Question: I'm trying to plot a function that gives the arctan of the angle of several scatterplots (it's a physics experiment):

Here is my code:
'''
import numpy as np
import matplotlib.pyplot as plt
filename='rawPhaseDataf2f_17h_15m.dat'
datatype=np.dtype( [('Shotnumber',np.dtype('>f8')),('A1',np.dtype('>f8')), ('A2',np.dtype('>f8')), ('f2f',np.dtype('>f8')), ('intensity',np.dtype('>f8'))])
data=np.fromfile(filename,dtype=datatype)
#time=data['Shotnumber']/9900 # reprate is 9900 Hz -> time in seconds
A1=data['A1']
A2=data['A2']
#np.sort()
i=range(1,209773)
def x(i) :
return arctan((A1.item(i)/A2.item(i))*(i/209772))
def y(i) :
return i*2*pi/209772
plot(x,y)
plt.figure('Scatterplot')
plt.plot(A1,A2,',') #Scatterplot
plt.xlabel('A1')
plt.ylabel('A2')
plt.figure('2D Histogram')
plt.hist2d(A1,A2,100) # 2D Histogram
plt.xlabel('A1')
plt.ylabel('A2')
plt.show()
'''
My error is:
'''
Traceback (most recent call last):
File "<stdin>", line 1, in <module>
File "/usr/lib/python2.7/dist-packages/spyderlib/widgets/externalshell /sitecustomize.py", line 540, in runfile
execfile(filename, namespace)
File "/home/nelly/Bureau/ Telechargements/Kr4 Experiment/read_rawPhaseData.py", line 21, in <module>
plot(x,y)
File "/usr/lib/pymodules/python2.7/matplotlib/pyplot.py", line 2987, in plot
ret = ax.plot(*args, **kwargs)
File "/usr/lib/pymodules/python2.7/matplotlib/axes.py", line 4138, in plot
self.add_line(line)
File "/usr/lib/pymodules/python2.7/matplotlib/axes.py", line 1497, in add_line
self._update_line_limits(line)
File "/usr/lib/pymodules/python2.7/matplotlib/axes.py", line 1508, in _update_line_limits
path = line.get_path()
File "/usr/lib/pymodules/python2.7/matplotlib/lines.py", line 743, in get_path
self.recache()
File "/usr/lib/pymodules/python2.7/matplotlib/lines.py", line 420, in recache
x = np.asarray(xconv, np.float_)
File "/usr/lib/python2.7/dist-packages/numpy/core/numeric.py", line 460, in asarray
return array(a, dtype, copy=False, order=order)
TypeError: float() argument must be a string or a number
'''
I know that the problem is from the 'plot(x,y)'. I think that my error comes from the definition of 'x' and 'y'. 'A1' and 'A2' are matrix, 'N' the number of points and 'Ak' is the index of the matrix. I want to have 'arctan(A1k/A2k)*(k/N)'.
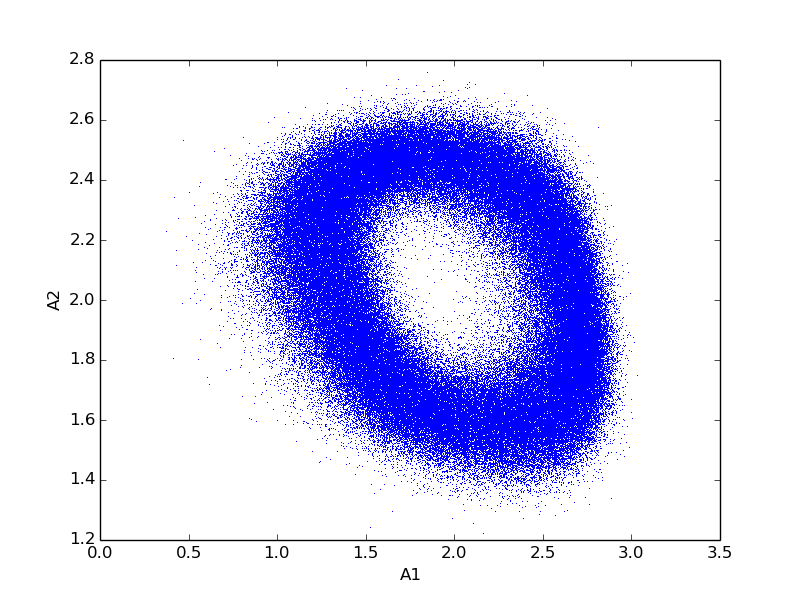
Answer: There are lots of problems with your code, and your understanding of python and array operations. I'm just going to handle the first part of the code (and the error you get), and hopefully you can continue to fix it from there.
This should fix the error you're getting and generate a plot:
'''
# size = 209772
size = A1.size # I'm assuming that the size of the array is 209772
z = np.arange(1, size+1)/(size+1) # construct an array from [1/209773, 1.0]
# Calculate the x and y arrays
x = np.arctan((A1/A2)*z)
y = z*2*pi
# Plot x and y
plt.plot(x, y)
'''
---
There are lots of issues with this chunk of code:
'''
i=range(1,209773)
def x(i) :
return arctan((A1.item(i)/A2.item(i))*(i/209772))
def y(i) :
return i*2*pi/209772
plot(x, y)
'''
1. You're defining two functions called x and y, and then you are passing those functions to the plotting method. The plotting method accepts numbers (in lists or arrays), not functions. That is the reason for the error that you are getting. So you instead need to construct a list/array of numbers and pass that to the function.
2. You're defining a variable i which is a list of numbers. But when you define the functions x and y, you are creating new variables named i which have nothing to do with the list you created earlier. This is because of how "scope" works in python.
3. The functions arctan and plot are not defined "globally", instead they are only defined in the packages numpy and matplotlib. So you need to call them from those packages.